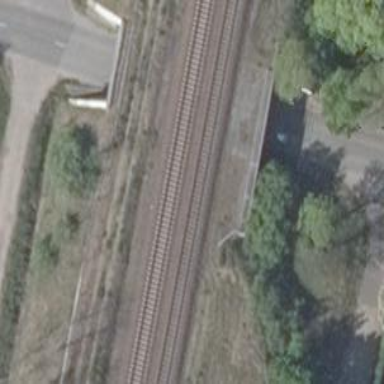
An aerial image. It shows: Bridge over railway with electrified contact lines.